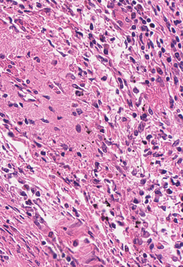
Tumor epithelial tissue: no
Tumor-associated stroma tissue: yes
Normal tissue: no